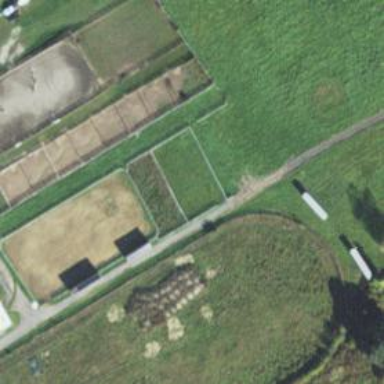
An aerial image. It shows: White fence.